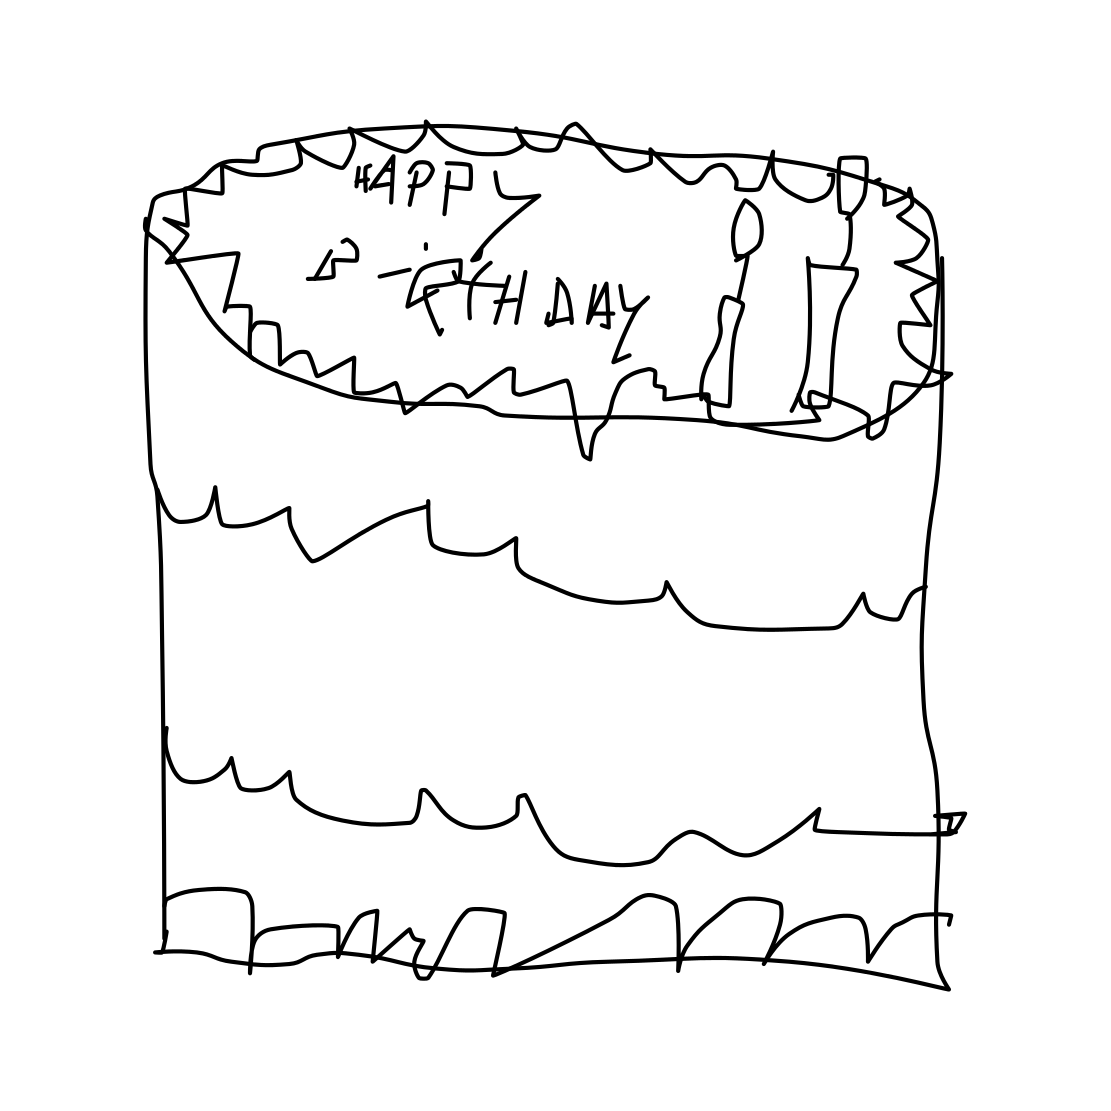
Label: cake